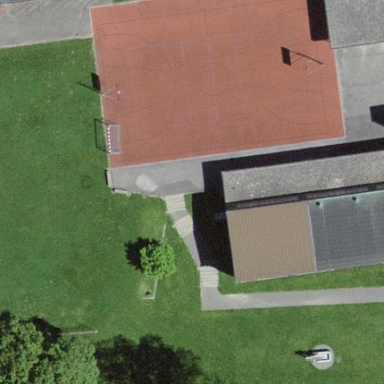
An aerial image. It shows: Basketball court in the leisure land pitch.